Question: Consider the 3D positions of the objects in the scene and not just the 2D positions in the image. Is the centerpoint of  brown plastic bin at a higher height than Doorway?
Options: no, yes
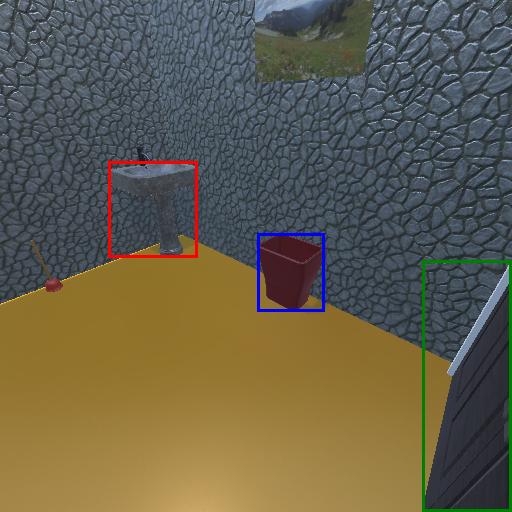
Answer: no